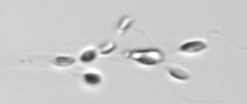
Label: Dinobryon